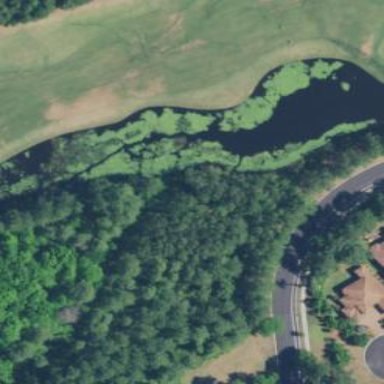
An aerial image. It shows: Water hazard in golf course. The hazard is natural water feature.